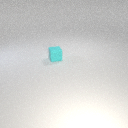
small cyan rubber cube